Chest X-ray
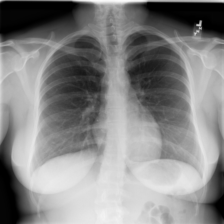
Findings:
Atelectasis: negative
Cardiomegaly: negative
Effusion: negative
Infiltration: negative
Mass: negative
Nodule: negative
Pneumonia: negative
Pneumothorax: negative
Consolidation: negative
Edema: negative
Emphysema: negative
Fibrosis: negative
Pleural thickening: negative
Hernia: negative